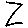
Label: zigzag